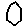
Label: hexagon